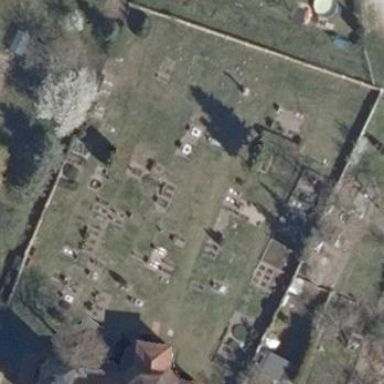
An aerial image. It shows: Cemetery.